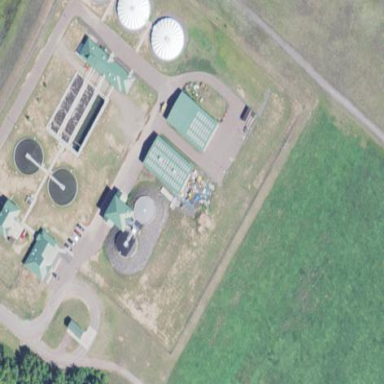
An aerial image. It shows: View of wastewater plant.